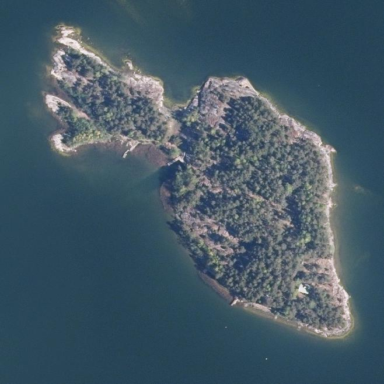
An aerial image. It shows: Island with natural coastline.